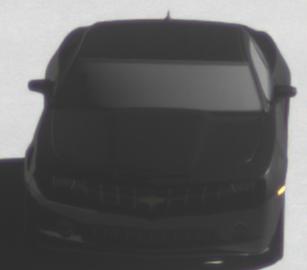
Make: Chevrolet
Model: Camaro Cabriolet 6.2 V8
Detailed model: Camaro (V) Coupé
Model produced from: 2011/09
Model produced until: 2014/02
Doors: 2
Color: black
Road condition: dry road
Daytime: morning or afternoon
Contrast: high contrast